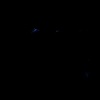
Label: space